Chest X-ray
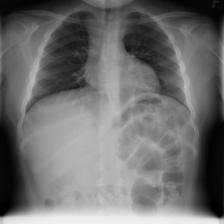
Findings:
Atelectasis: negative
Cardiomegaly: negative
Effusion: negative
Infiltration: negative
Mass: negative
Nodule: negative
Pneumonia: negative
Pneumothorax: negative
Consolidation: negative
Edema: negative
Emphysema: negative
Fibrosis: negative
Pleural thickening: negative
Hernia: negative